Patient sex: M
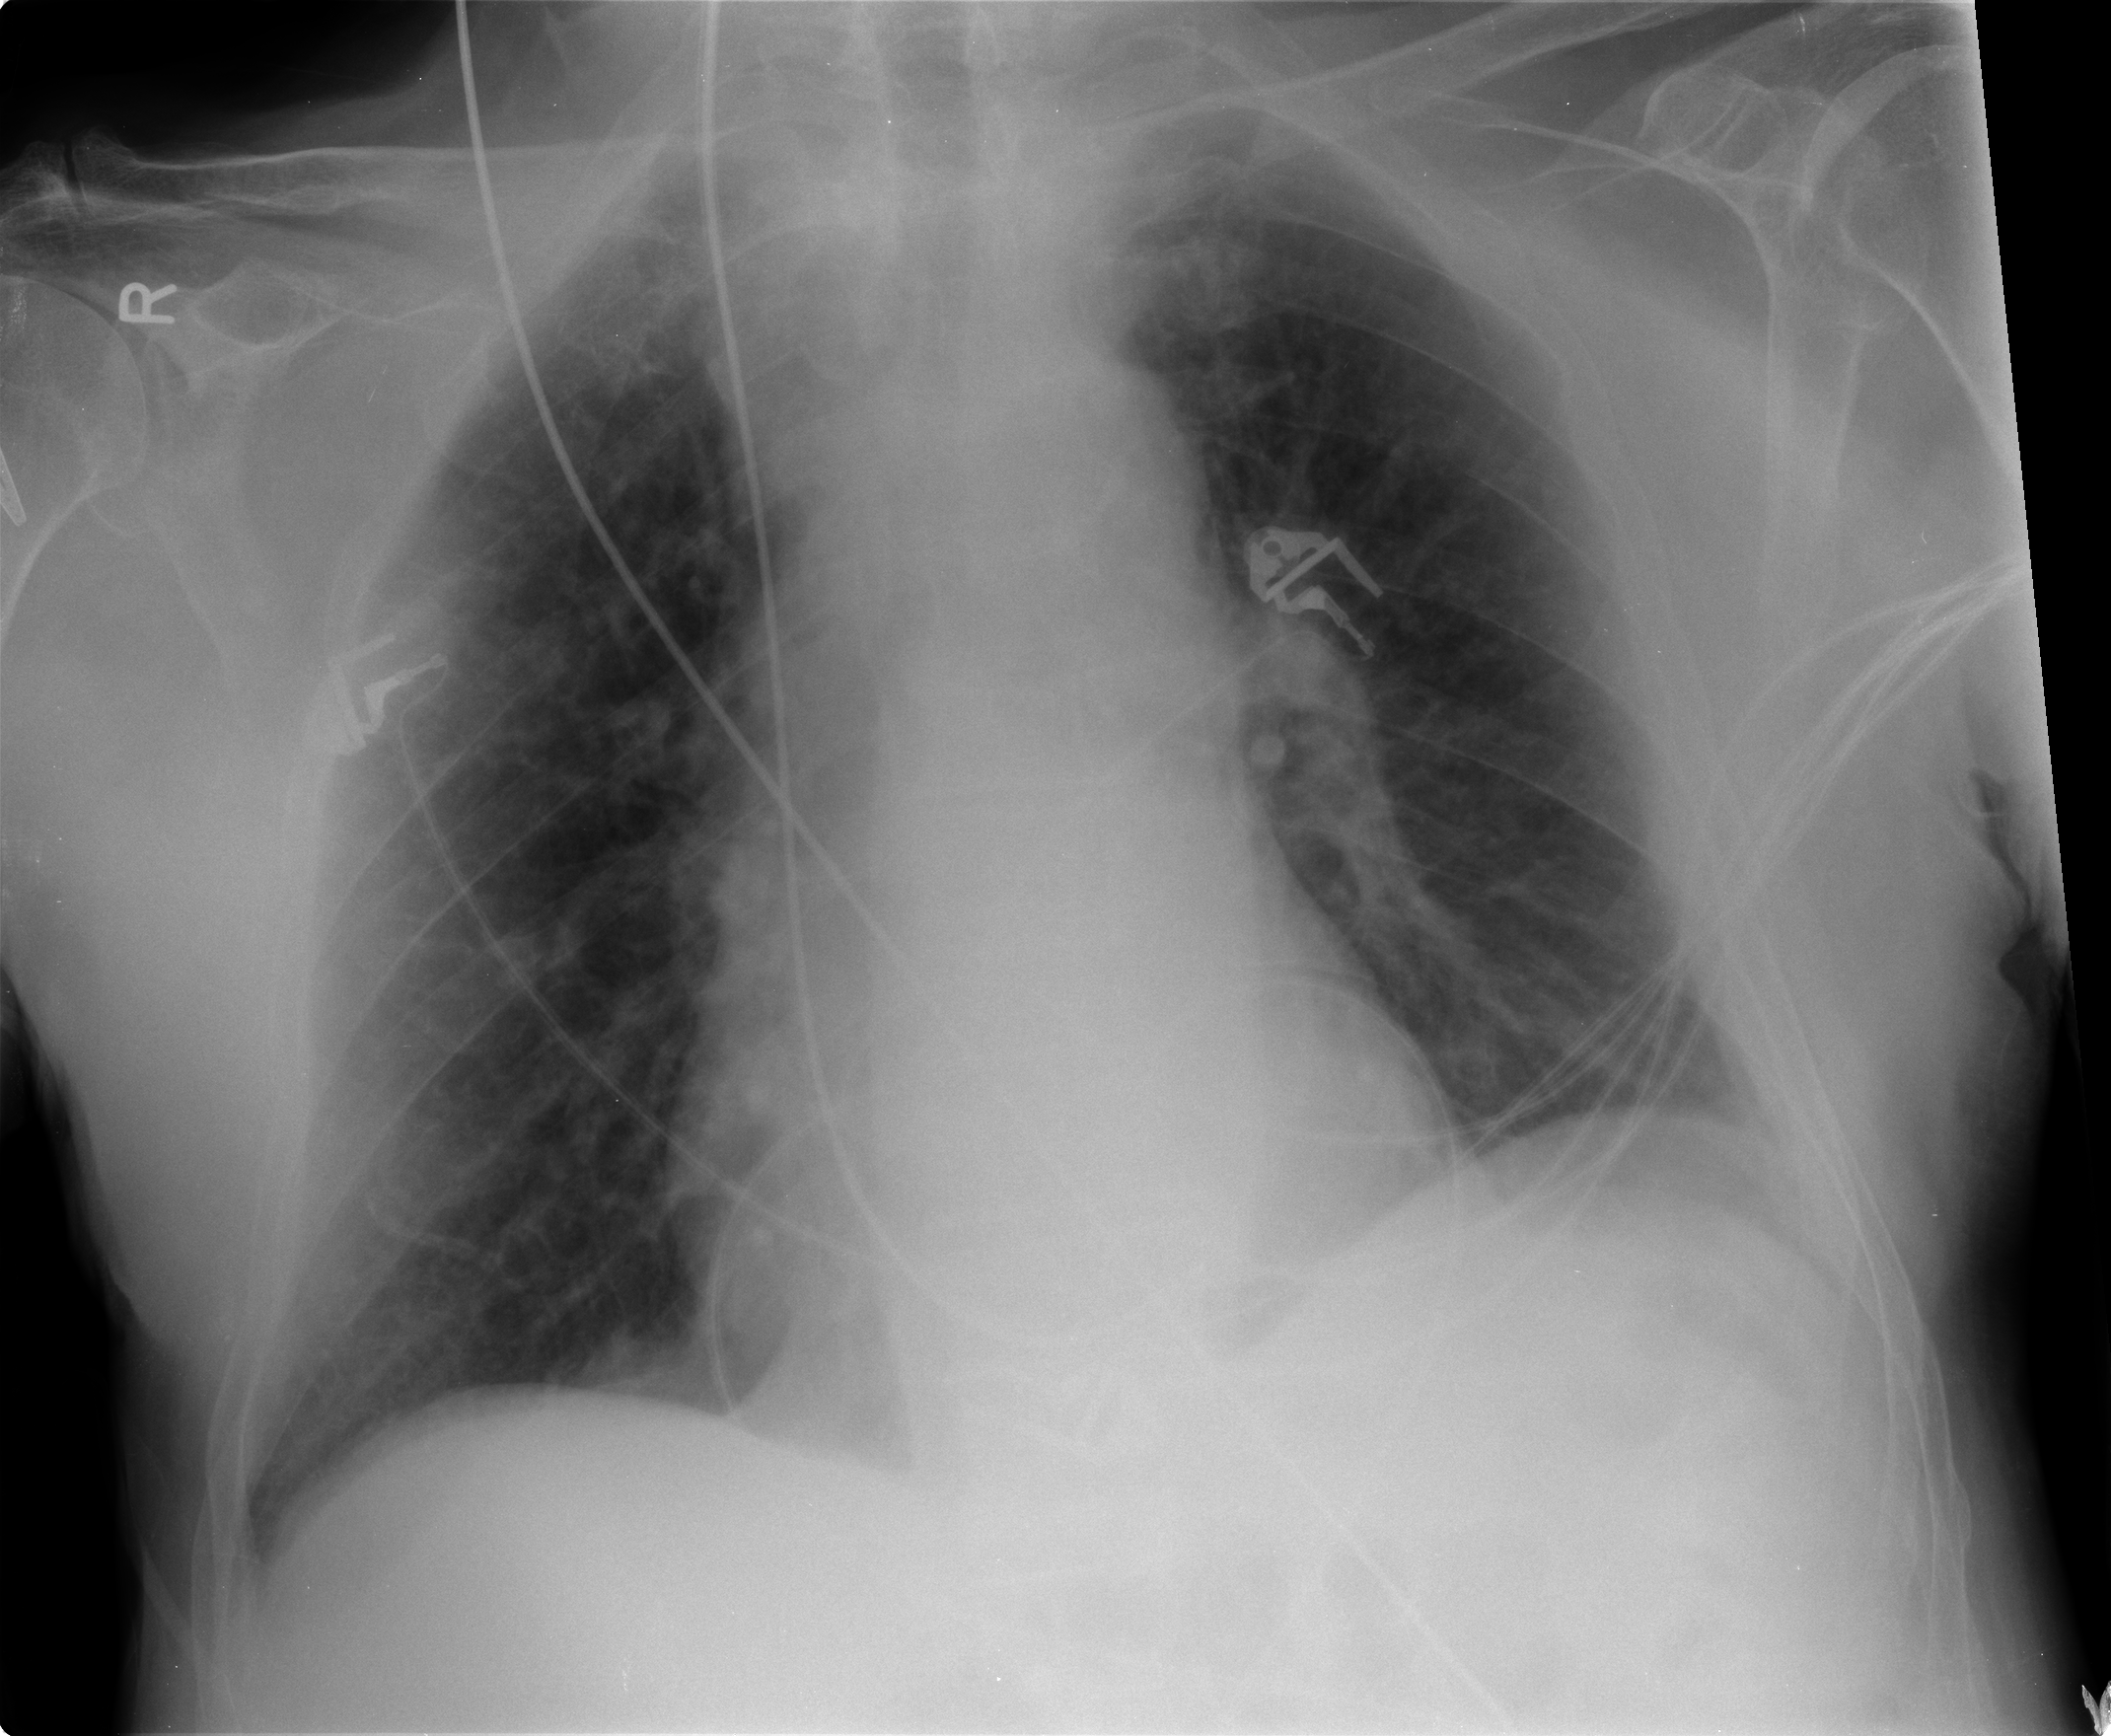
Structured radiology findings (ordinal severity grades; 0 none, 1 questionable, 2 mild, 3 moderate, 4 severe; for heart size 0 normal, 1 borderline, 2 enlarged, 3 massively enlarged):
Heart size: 0
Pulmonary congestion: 1
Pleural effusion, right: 0
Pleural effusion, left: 0
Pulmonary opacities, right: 0
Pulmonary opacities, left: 2
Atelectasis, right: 0
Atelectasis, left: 0